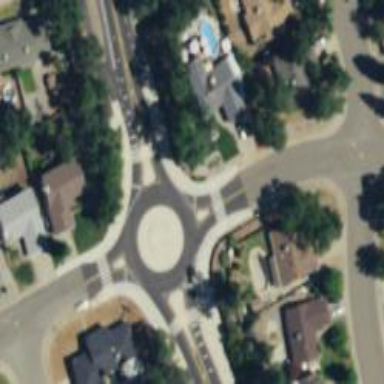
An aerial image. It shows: Unmarked crossing on the road.